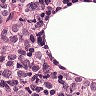
Metastatic tissue present: yes